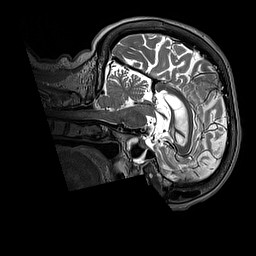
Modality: T2w
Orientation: sagittal
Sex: female
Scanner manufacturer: siemens
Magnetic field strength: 3 T
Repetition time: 3.2 s
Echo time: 0.409 s